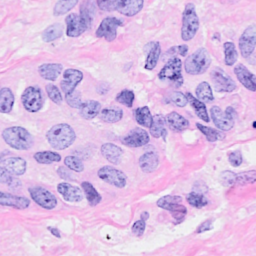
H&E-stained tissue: Breast